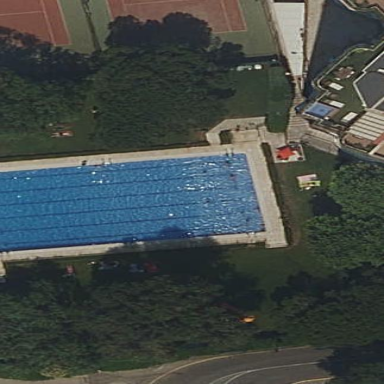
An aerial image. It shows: Swimming pool located in leisure land.